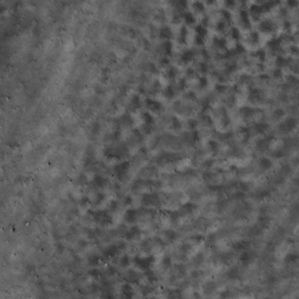
Label: non_frost